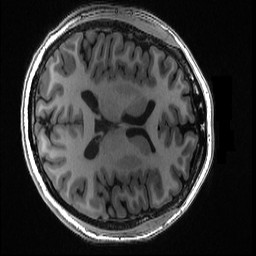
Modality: T1w
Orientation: axial
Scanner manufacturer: ge
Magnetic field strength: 3 T
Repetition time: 0.008164 s
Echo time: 0.003184 s